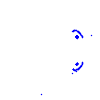
Particle: kaon